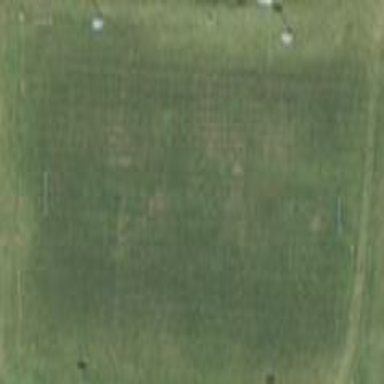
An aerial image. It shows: American football pitch for leisure and sport activities.